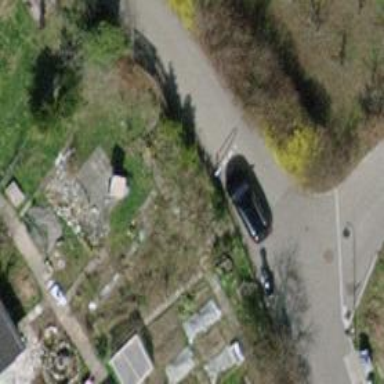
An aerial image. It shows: Swing gate.